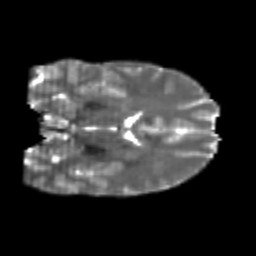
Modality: T2w
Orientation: coronal
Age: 22
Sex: male
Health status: healthy
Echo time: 0.074 s